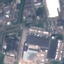
Label: Industrial